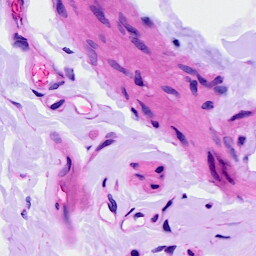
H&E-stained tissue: Ovarian